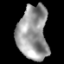
Tissue: lung
Cell type: Epithelial cells
Senescence score: 0.2278
Nuclear area (px): 1607
Mean DAPI intensity: 152.702